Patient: sex M, age 63
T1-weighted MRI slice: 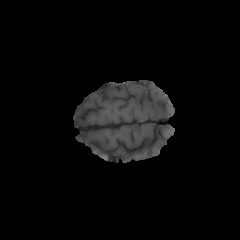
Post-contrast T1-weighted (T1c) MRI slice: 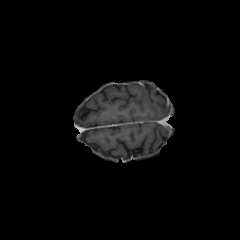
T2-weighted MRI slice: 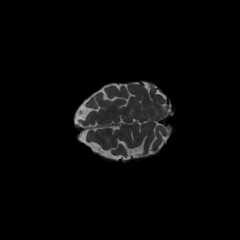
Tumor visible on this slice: no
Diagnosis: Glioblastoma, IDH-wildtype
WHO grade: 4